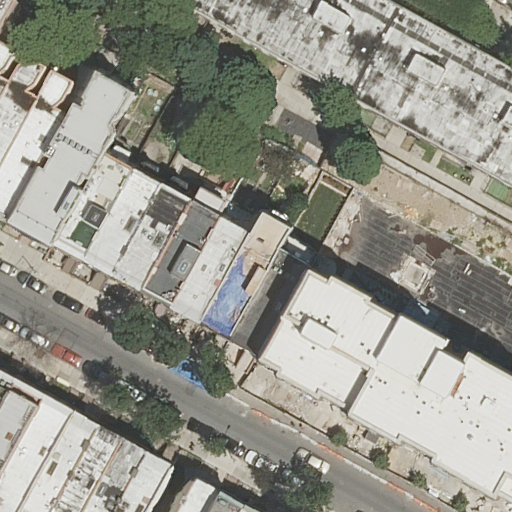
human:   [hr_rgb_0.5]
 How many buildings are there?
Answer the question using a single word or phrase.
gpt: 23

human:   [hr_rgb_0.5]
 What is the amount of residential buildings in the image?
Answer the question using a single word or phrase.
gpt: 23

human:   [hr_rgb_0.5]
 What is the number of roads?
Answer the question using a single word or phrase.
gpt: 1

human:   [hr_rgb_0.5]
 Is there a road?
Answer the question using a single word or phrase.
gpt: yes

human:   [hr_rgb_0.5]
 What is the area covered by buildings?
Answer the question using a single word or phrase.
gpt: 5078m2

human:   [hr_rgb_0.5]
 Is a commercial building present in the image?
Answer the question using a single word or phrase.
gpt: no

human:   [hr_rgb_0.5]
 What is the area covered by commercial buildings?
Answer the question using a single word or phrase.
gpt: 0m2

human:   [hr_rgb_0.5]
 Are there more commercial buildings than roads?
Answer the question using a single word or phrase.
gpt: no

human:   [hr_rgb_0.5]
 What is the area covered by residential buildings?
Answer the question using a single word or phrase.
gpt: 5078m2

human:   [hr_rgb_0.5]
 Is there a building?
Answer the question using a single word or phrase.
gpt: yes

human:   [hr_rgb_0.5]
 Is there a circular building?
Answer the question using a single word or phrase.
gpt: no

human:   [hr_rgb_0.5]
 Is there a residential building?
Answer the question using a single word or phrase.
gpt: yes

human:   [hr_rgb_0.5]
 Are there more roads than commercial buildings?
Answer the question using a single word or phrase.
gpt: yes

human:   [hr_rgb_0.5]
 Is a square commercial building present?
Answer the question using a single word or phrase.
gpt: no

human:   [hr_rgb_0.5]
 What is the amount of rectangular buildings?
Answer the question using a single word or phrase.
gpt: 17

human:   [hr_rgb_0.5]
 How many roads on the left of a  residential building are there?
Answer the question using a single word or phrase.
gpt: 1

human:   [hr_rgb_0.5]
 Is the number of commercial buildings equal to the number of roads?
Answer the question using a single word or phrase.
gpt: no

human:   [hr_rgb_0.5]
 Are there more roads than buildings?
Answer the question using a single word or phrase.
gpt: no

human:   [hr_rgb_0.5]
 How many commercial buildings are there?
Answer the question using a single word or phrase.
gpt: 0

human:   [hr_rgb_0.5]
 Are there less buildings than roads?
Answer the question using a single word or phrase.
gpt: no

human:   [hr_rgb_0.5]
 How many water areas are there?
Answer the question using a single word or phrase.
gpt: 0

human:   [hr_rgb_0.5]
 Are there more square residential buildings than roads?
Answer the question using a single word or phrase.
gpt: no

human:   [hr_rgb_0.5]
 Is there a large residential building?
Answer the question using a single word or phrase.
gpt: yes

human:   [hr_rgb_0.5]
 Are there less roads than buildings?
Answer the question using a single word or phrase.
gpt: yes

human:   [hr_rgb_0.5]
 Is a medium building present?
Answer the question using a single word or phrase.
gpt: yes

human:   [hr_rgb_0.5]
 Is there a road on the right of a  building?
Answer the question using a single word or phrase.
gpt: yes

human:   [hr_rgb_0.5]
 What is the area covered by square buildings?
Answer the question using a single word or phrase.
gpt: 0m2

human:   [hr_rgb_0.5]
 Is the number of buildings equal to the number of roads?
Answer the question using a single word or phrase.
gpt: no

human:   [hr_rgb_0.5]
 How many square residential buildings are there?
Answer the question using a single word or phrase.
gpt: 0

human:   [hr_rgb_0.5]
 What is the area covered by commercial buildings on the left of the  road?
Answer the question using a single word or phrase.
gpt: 0m2

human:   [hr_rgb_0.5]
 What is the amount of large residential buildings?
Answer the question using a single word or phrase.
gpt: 2

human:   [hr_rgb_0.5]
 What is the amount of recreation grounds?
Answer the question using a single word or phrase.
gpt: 0

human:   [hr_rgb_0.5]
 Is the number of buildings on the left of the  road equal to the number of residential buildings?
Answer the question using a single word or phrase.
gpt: no

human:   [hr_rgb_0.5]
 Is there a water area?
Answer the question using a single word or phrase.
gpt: no

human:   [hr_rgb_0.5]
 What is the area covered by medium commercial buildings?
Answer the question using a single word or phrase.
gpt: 0m2

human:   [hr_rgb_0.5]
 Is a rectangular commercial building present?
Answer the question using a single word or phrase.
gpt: no

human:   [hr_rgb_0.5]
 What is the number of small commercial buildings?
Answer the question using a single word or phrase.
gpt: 0

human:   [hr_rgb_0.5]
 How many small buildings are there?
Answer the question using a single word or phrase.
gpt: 9

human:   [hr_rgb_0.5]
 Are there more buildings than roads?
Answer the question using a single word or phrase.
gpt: yes

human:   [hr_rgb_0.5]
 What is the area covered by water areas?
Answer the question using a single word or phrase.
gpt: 0m2

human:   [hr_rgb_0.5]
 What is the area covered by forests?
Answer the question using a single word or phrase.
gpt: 0m2

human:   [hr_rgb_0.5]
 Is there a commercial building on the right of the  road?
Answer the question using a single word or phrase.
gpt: no

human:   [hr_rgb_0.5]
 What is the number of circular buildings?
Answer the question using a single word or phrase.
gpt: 0

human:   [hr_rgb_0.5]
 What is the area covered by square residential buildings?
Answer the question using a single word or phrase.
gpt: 0m2

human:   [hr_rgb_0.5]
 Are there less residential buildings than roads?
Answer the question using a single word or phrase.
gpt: no

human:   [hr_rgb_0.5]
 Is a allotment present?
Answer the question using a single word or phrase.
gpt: no

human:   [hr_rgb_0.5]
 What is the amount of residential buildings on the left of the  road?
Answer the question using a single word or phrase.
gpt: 15

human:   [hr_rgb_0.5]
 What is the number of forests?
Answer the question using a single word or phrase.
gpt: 0

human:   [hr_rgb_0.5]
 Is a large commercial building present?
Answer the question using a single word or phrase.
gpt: no

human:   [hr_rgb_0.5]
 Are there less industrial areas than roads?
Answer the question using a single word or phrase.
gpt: yes

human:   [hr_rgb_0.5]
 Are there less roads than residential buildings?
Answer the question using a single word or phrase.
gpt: yes

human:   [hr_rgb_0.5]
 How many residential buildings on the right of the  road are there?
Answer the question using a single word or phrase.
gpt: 3

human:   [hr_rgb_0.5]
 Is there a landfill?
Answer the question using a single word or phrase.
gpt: no

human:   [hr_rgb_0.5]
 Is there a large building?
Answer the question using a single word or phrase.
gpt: yes

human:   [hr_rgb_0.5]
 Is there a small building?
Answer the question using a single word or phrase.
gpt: yes

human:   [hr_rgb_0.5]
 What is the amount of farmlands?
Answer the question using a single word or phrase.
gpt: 0

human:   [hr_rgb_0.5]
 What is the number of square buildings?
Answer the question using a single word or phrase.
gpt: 0

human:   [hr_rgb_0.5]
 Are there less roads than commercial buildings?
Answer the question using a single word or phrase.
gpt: no

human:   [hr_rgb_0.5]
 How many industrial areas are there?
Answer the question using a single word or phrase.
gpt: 0

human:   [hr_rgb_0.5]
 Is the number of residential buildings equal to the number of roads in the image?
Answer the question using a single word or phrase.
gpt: no

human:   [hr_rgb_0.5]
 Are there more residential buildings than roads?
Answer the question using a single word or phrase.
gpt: yes

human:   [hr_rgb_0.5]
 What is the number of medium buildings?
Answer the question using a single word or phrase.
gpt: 12

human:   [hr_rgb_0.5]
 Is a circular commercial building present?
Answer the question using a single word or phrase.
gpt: no

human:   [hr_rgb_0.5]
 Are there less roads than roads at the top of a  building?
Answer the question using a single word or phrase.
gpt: no